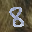
Label: 8